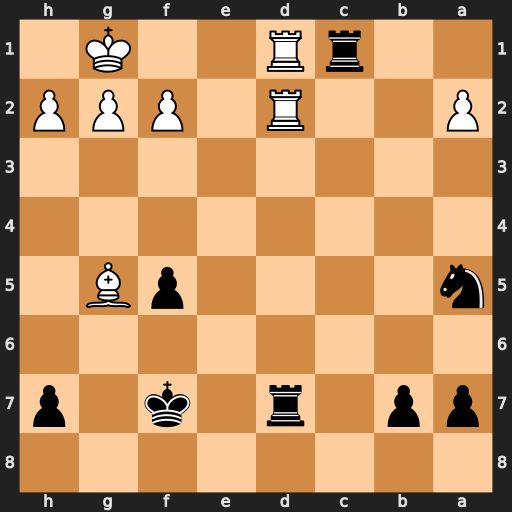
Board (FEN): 8/pp1r1k1p/8/n4pB1/8/8/P2R1PPP/2rR2K1
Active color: b
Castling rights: -
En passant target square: -
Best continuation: Rxd1+ Rxd1 Rxd1#